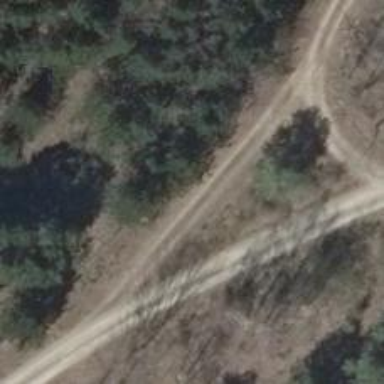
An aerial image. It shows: Gravel track road.